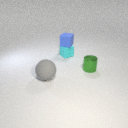
small cyan rubber cube to the right of large gray rubber sphere